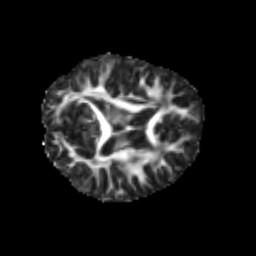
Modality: FA
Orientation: axial
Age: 7
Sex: male
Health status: healthy